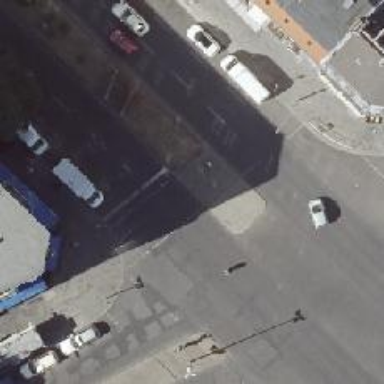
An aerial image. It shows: Footway that serves as traffic island.